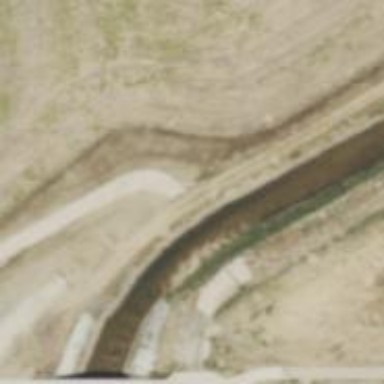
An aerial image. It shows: Canal.